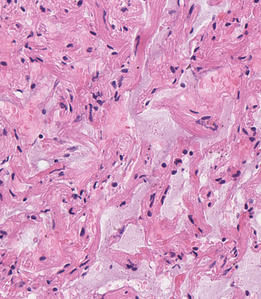
Tumor epithelial tissue: no
Tumor-associated stroma tissue: no
Normal tissue: yes